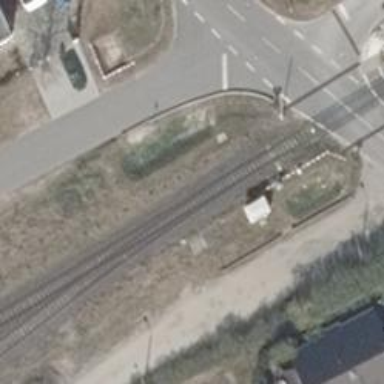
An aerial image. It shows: Railway switch with the turnout on the left side.